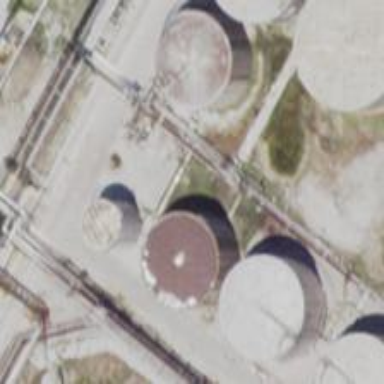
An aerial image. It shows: Storage tank that is man-made.